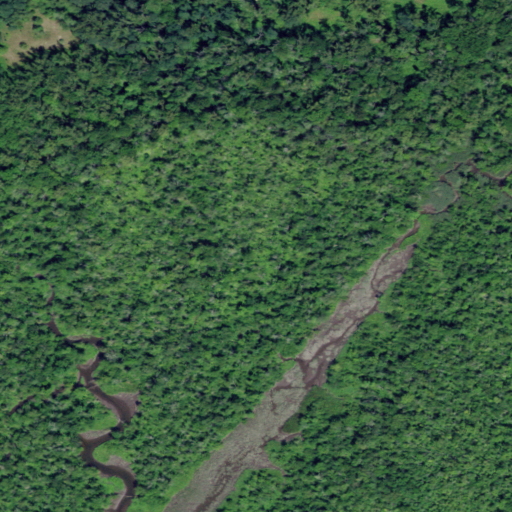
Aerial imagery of island in New York named Rogers Island containing woody wetlands, herbaceous wetlands, and open water